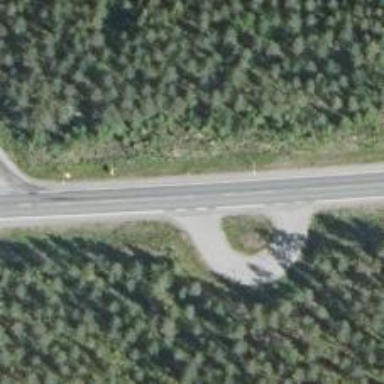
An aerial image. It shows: Asphalt motorway categorized as trunk road.